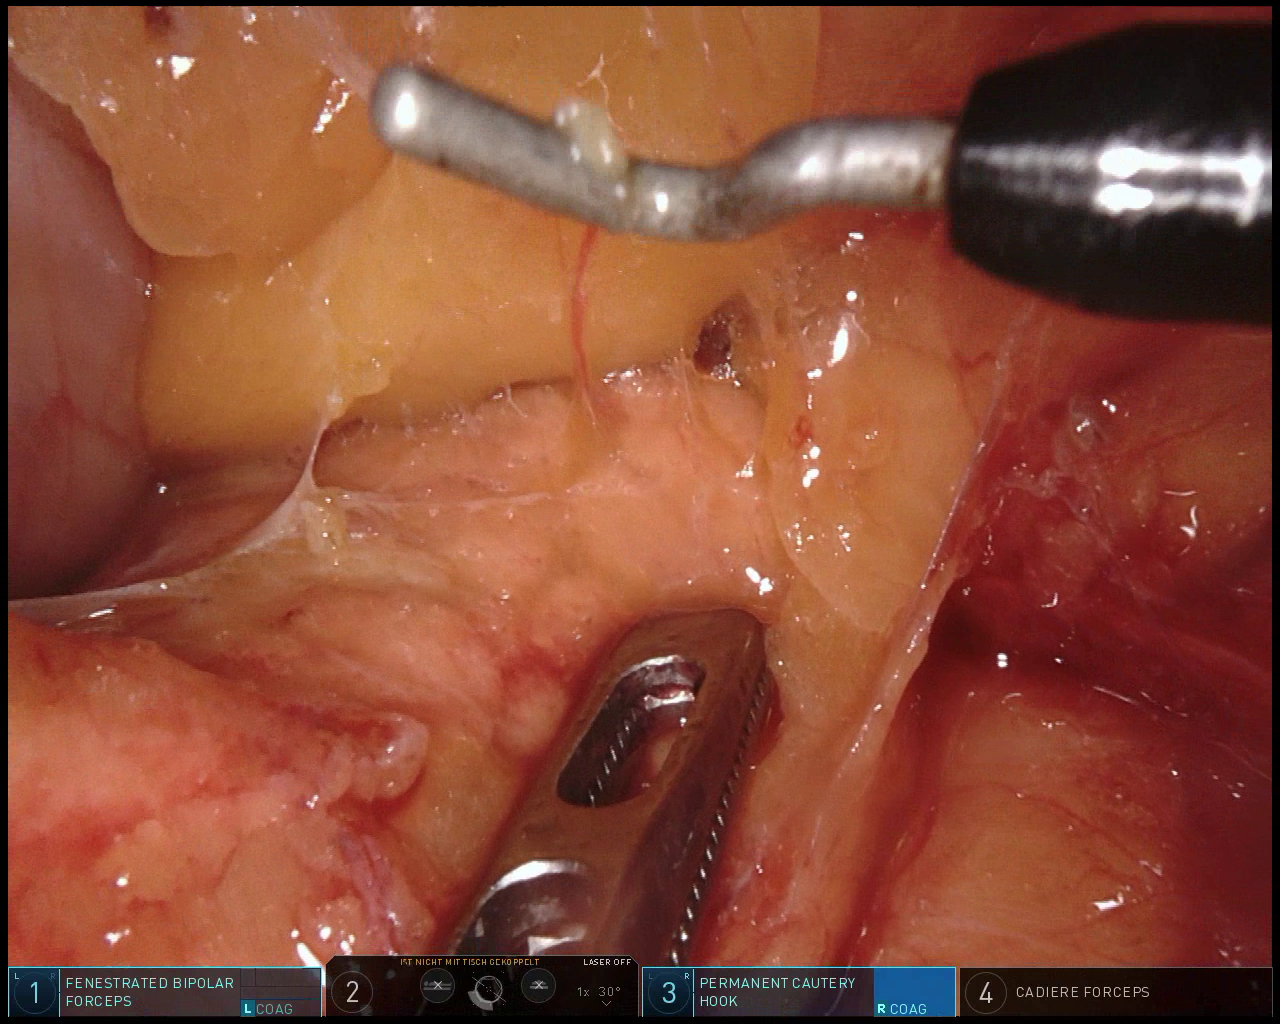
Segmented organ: stomach
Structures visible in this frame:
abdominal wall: no
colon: no
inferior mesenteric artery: no
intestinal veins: no
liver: no
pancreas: yes
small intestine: no
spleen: no
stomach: yes
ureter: no
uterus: no
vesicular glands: no